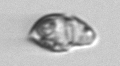
Label: Amphidinium